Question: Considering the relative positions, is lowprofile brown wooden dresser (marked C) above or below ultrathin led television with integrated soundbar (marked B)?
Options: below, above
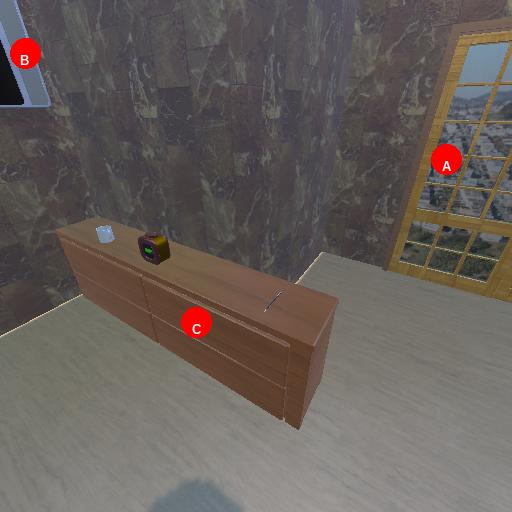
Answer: below